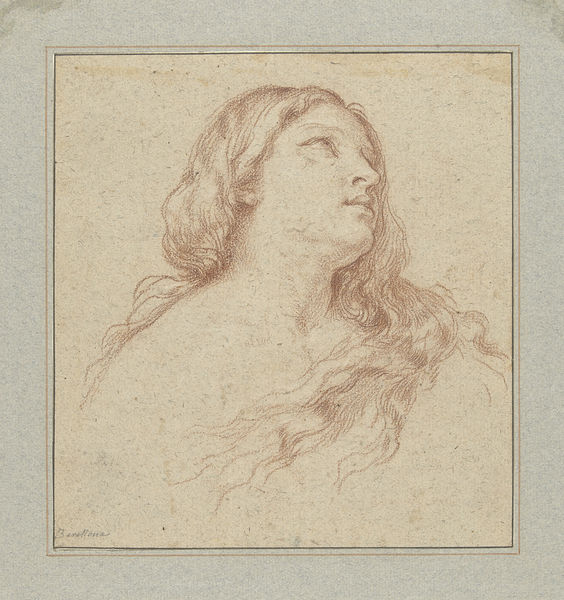
Titel: Studie voor het hoofd van een Maria Magdalena
Künstler: Niccolò Berrettoni
Standort: Amsterdam
Institution: Rijksmuseum
Schlagwörter: braun, frau, haar, pastell, zeichnung, blick, rot, gesicht, rahmen, haare, poträt, papier, umrahmung, druck, radierung, stich, bleistift, sehnsucht, rotbraun, magdalena, rötel